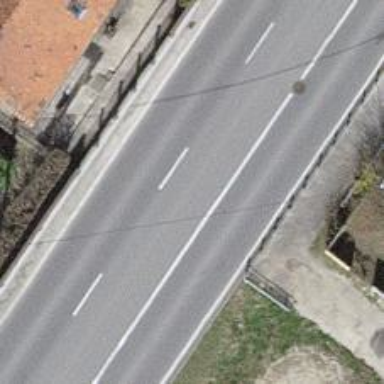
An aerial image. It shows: Primary road with asphalt surface.